Field crop: maize
Growth stage: 2
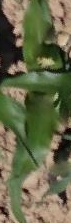
Species: maize